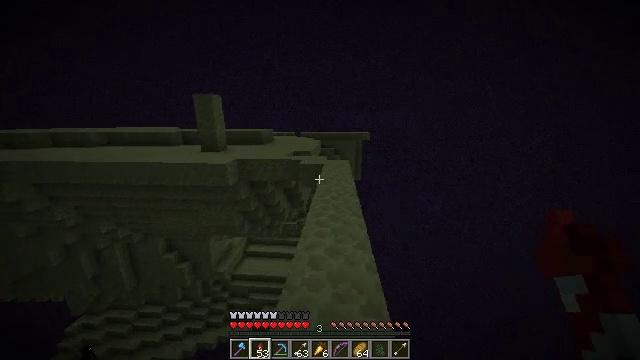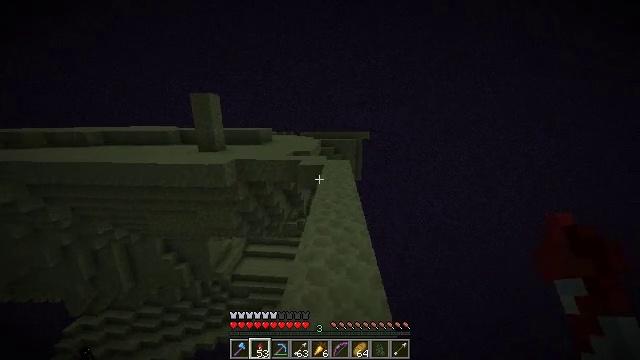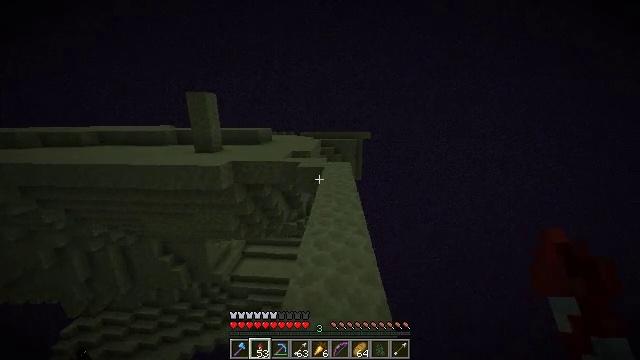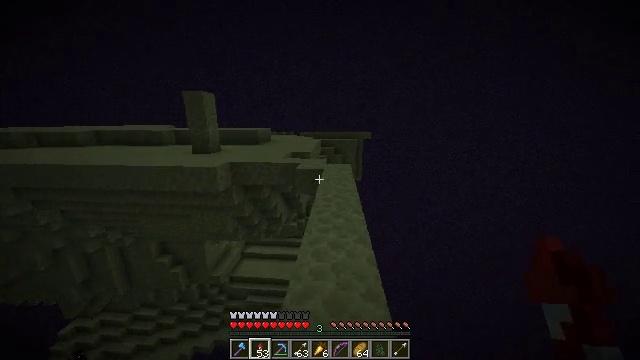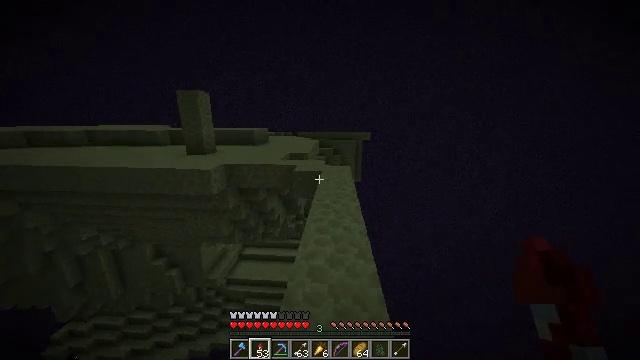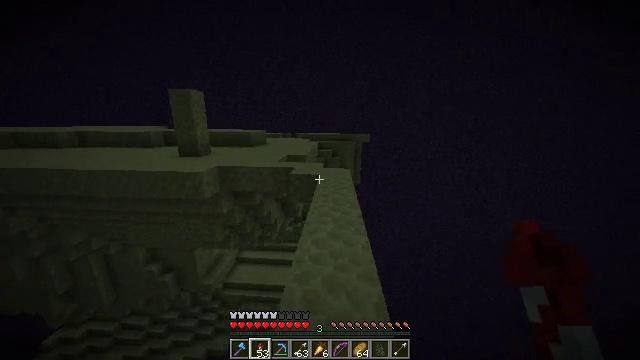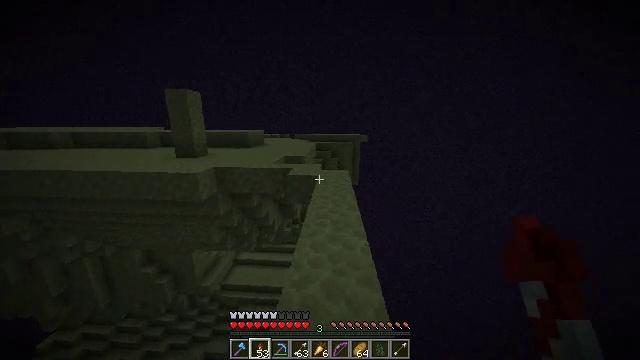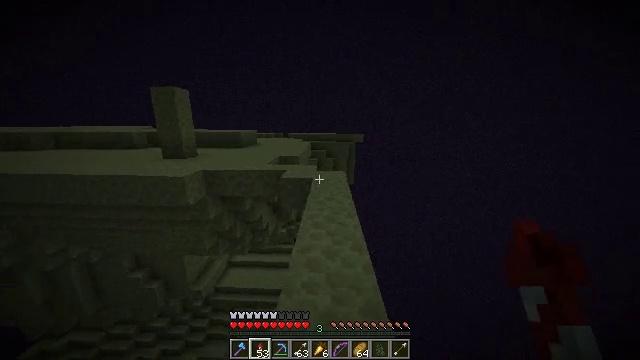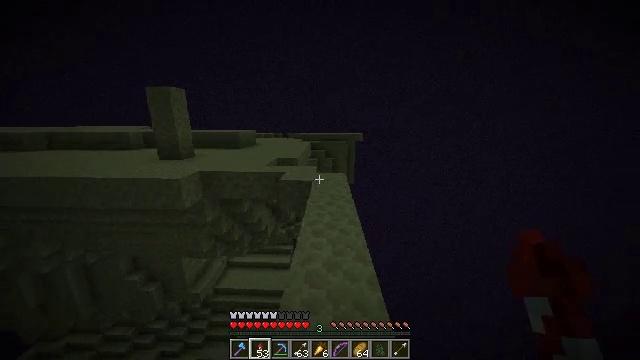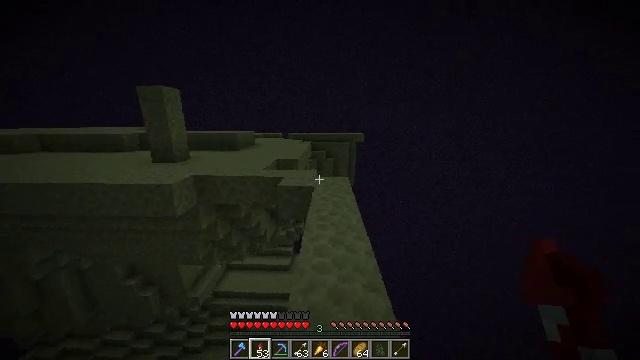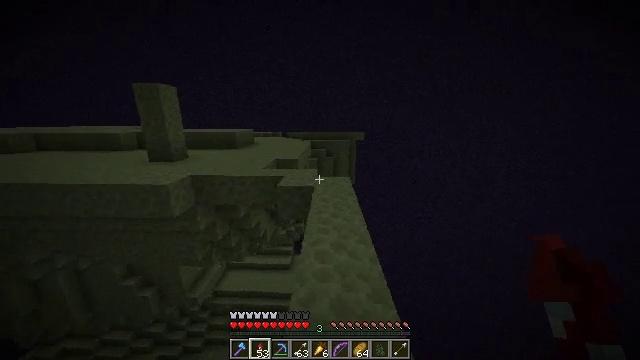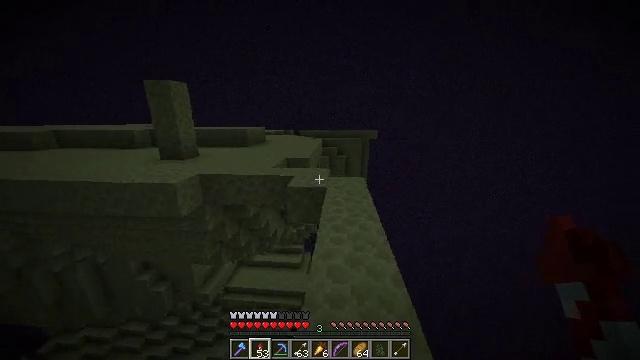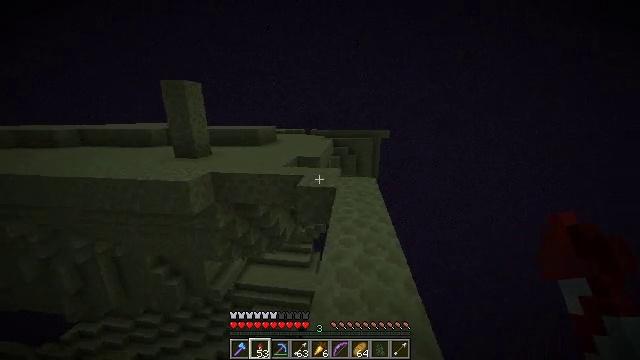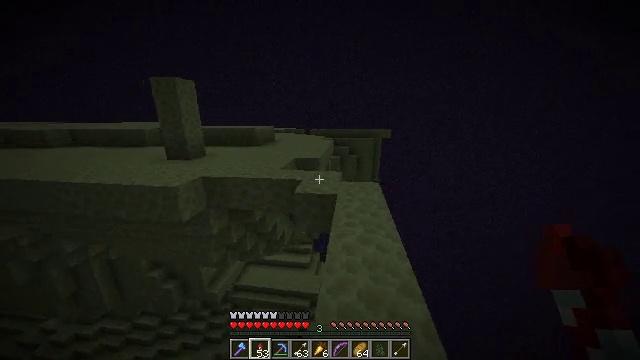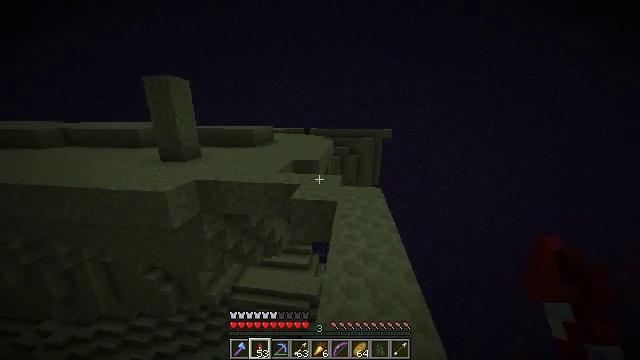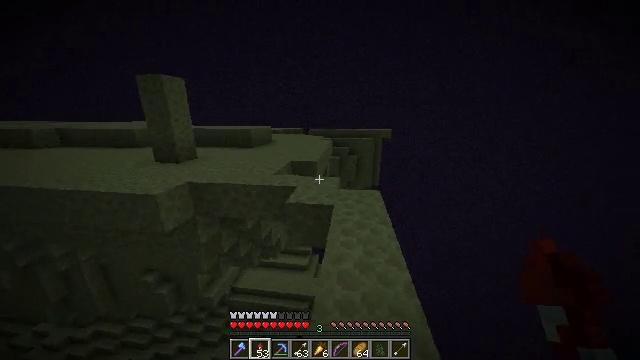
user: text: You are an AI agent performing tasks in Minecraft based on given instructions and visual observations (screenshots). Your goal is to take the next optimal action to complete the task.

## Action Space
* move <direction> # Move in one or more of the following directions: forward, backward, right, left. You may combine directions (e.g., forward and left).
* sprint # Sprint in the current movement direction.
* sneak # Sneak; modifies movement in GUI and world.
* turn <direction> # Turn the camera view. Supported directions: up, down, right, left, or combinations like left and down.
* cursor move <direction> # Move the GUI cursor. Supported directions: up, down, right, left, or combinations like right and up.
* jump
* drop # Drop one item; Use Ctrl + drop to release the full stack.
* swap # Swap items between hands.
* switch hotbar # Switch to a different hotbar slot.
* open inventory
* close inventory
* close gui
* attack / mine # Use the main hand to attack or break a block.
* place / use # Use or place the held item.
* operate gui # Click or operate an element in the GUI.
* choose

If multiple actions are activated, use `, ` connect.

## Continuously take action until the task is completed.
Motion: motion action
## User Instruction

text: Remove a firework rocket from the inventory.
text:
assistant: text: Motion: move forward, sprint
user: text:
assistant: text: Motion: move forward, sprint
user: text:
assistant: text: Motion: move forward, sprint
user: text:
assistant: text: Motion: move forward, sprint
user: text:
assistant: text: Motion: move forward, sprint
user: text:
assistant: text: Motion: move forward, sprint
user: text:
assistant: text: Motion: move forward, sprint, turn right
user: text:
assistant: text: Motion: move forward, sprint
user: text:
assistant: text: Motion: move forward, sprint
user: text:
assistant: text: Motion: move forward, sprint
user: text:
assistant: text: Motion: move forward, sprint, turn left
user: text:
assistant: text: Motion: move forward, sprint, turn left
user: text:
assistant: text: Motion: move forward, sprint
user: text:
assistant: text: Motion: move forward, sprint
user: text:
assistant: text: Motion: move forward and move right, sprint
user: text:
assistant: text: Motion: move forward and move right, sprint, turn left
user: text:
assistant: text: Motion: move forward and move right, sprint, turn left
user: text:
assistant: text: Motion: move forward, sprint
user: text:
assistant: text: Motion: move forward, sprint, turn left
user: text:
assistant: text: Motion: move forward, sprint, turn left
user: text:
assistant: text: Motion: move forward, sprint
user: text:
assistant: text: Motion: move forward, sprint, turn left
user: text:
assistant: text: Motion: move forward, sprint, turn left
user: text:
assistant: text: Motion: move forward, sprint, turn left
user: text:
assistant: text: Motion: move forward, sprint, turn left
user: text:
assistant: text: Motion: move forward, sprint
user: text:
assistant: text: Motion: move forward, sprint
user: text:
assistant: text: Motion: move forward, sprint, turn left
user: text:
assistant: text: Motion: move forward, sprint, turn left
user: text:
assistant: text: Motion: move forward, sprint, turn left